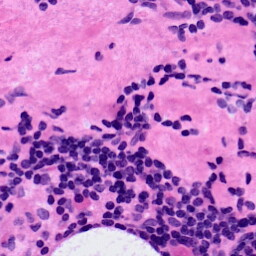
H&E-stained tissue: LymphNode